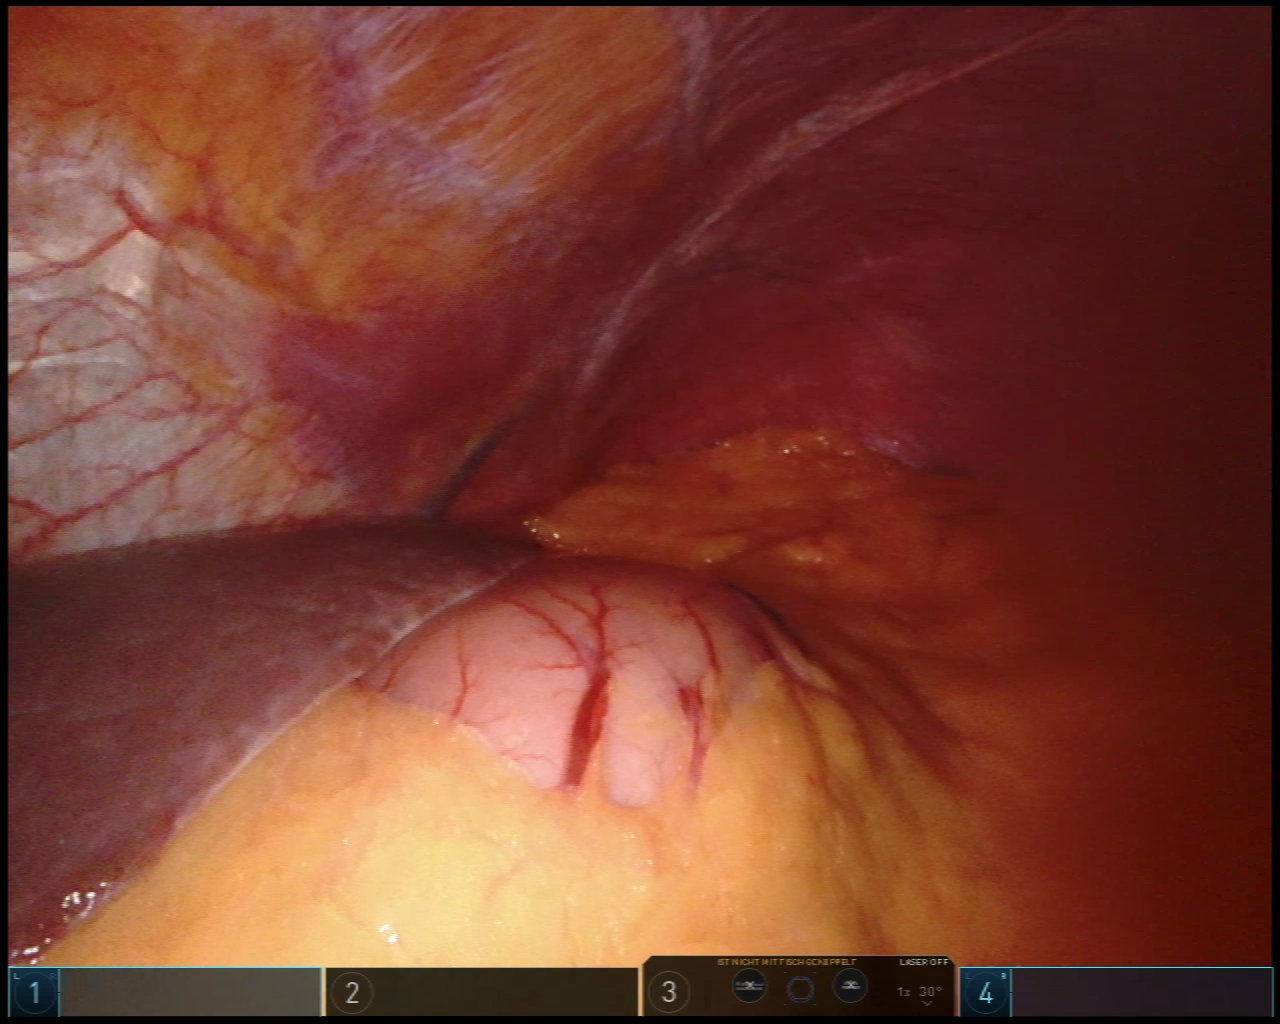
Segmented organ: stomach
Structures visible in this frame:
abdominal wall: yes
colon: no
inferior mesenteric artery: no
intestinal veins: no
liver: yes
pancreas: no
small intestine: no
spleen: no
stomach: yes
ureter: no
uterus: no
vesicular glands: no